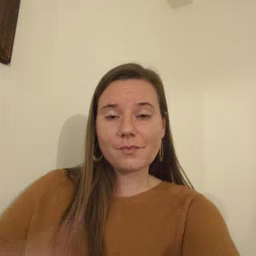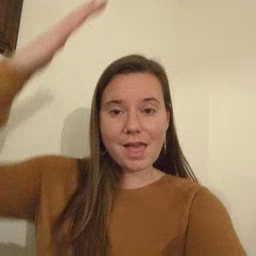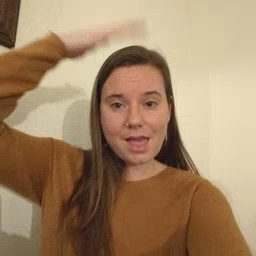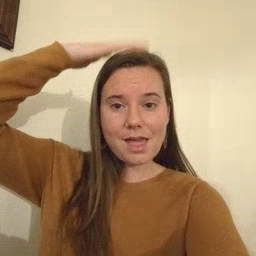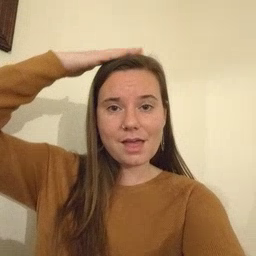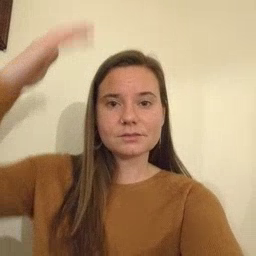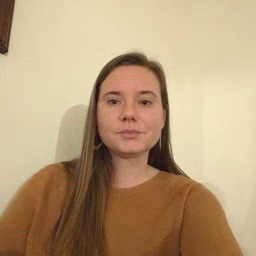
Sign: hat